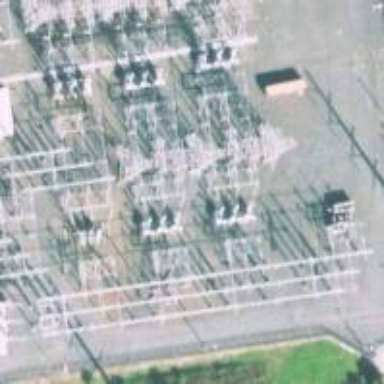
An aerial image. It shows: Switch for power supply.